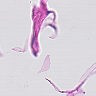
Metastatic tissue present: no